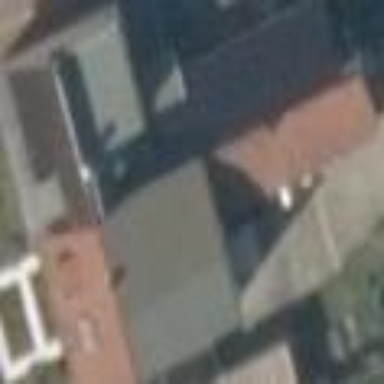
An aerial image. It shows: Detached building.